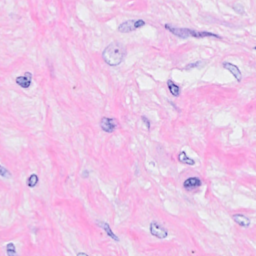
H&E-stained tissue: Breast